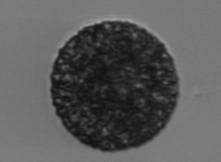
Label: Vicicitus_globosus